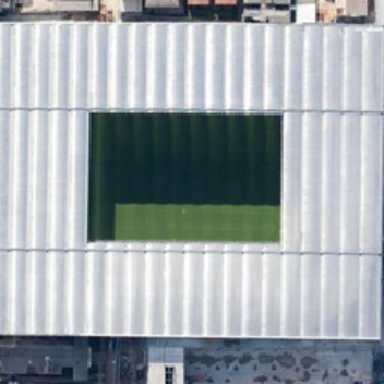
Some buildings are close to rectangular white stadiums .